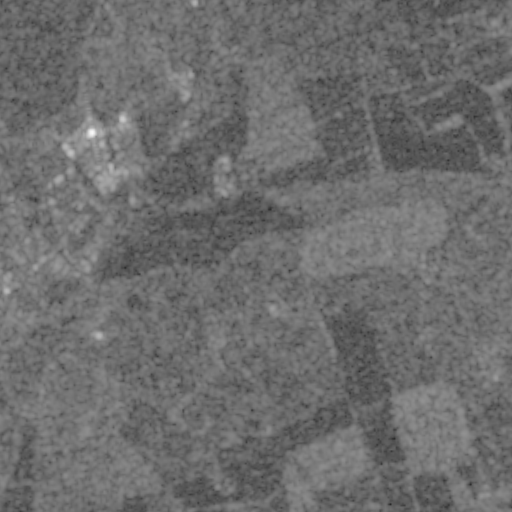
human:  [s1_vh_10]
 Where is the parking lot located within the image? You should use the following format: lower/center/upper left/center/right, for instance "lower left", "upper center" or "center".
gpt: The parking lot is located in the center left of the image.
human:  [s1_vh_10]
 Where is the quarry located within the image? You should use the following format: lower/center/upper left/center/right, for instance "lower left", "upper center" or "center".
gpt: The quarry is located in the lower right of the image.
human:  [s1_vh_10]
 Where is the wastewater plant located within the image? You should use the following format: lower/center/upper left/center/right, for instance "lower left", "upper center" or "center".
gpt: The wastewater plant is located in the lower left of the image.
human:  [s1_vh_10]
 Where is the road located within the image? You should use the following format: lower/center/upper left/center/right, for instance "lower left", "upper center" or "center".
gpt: There is no road in the image.

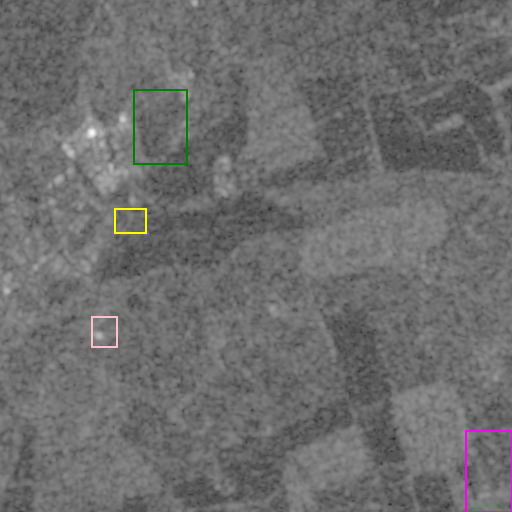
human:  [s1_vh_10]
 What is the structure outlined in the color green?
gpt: The structure outlined in green is a crop field.
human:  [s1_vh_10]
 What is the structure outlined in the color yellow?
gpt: The structure outlined in yellow is a park.
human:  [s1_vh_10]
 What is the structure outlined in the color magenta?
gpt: The structure outlined in magenta is a quarry.
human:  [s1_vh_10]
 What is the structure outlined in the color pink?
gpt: The structure outlined in pink is a wastewater plant.
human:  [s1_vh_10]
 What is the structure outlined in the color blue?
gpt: There is no blue outline.